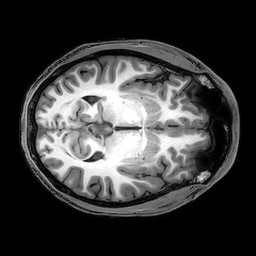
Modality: T1w
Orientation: axial
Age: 22
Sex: male
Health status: healthy
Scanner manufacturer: philips
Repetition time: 0.008189 s
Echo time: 0.00375 s